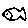
Label: fish